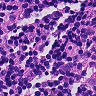
Metastatic tissue present: no